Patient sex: F
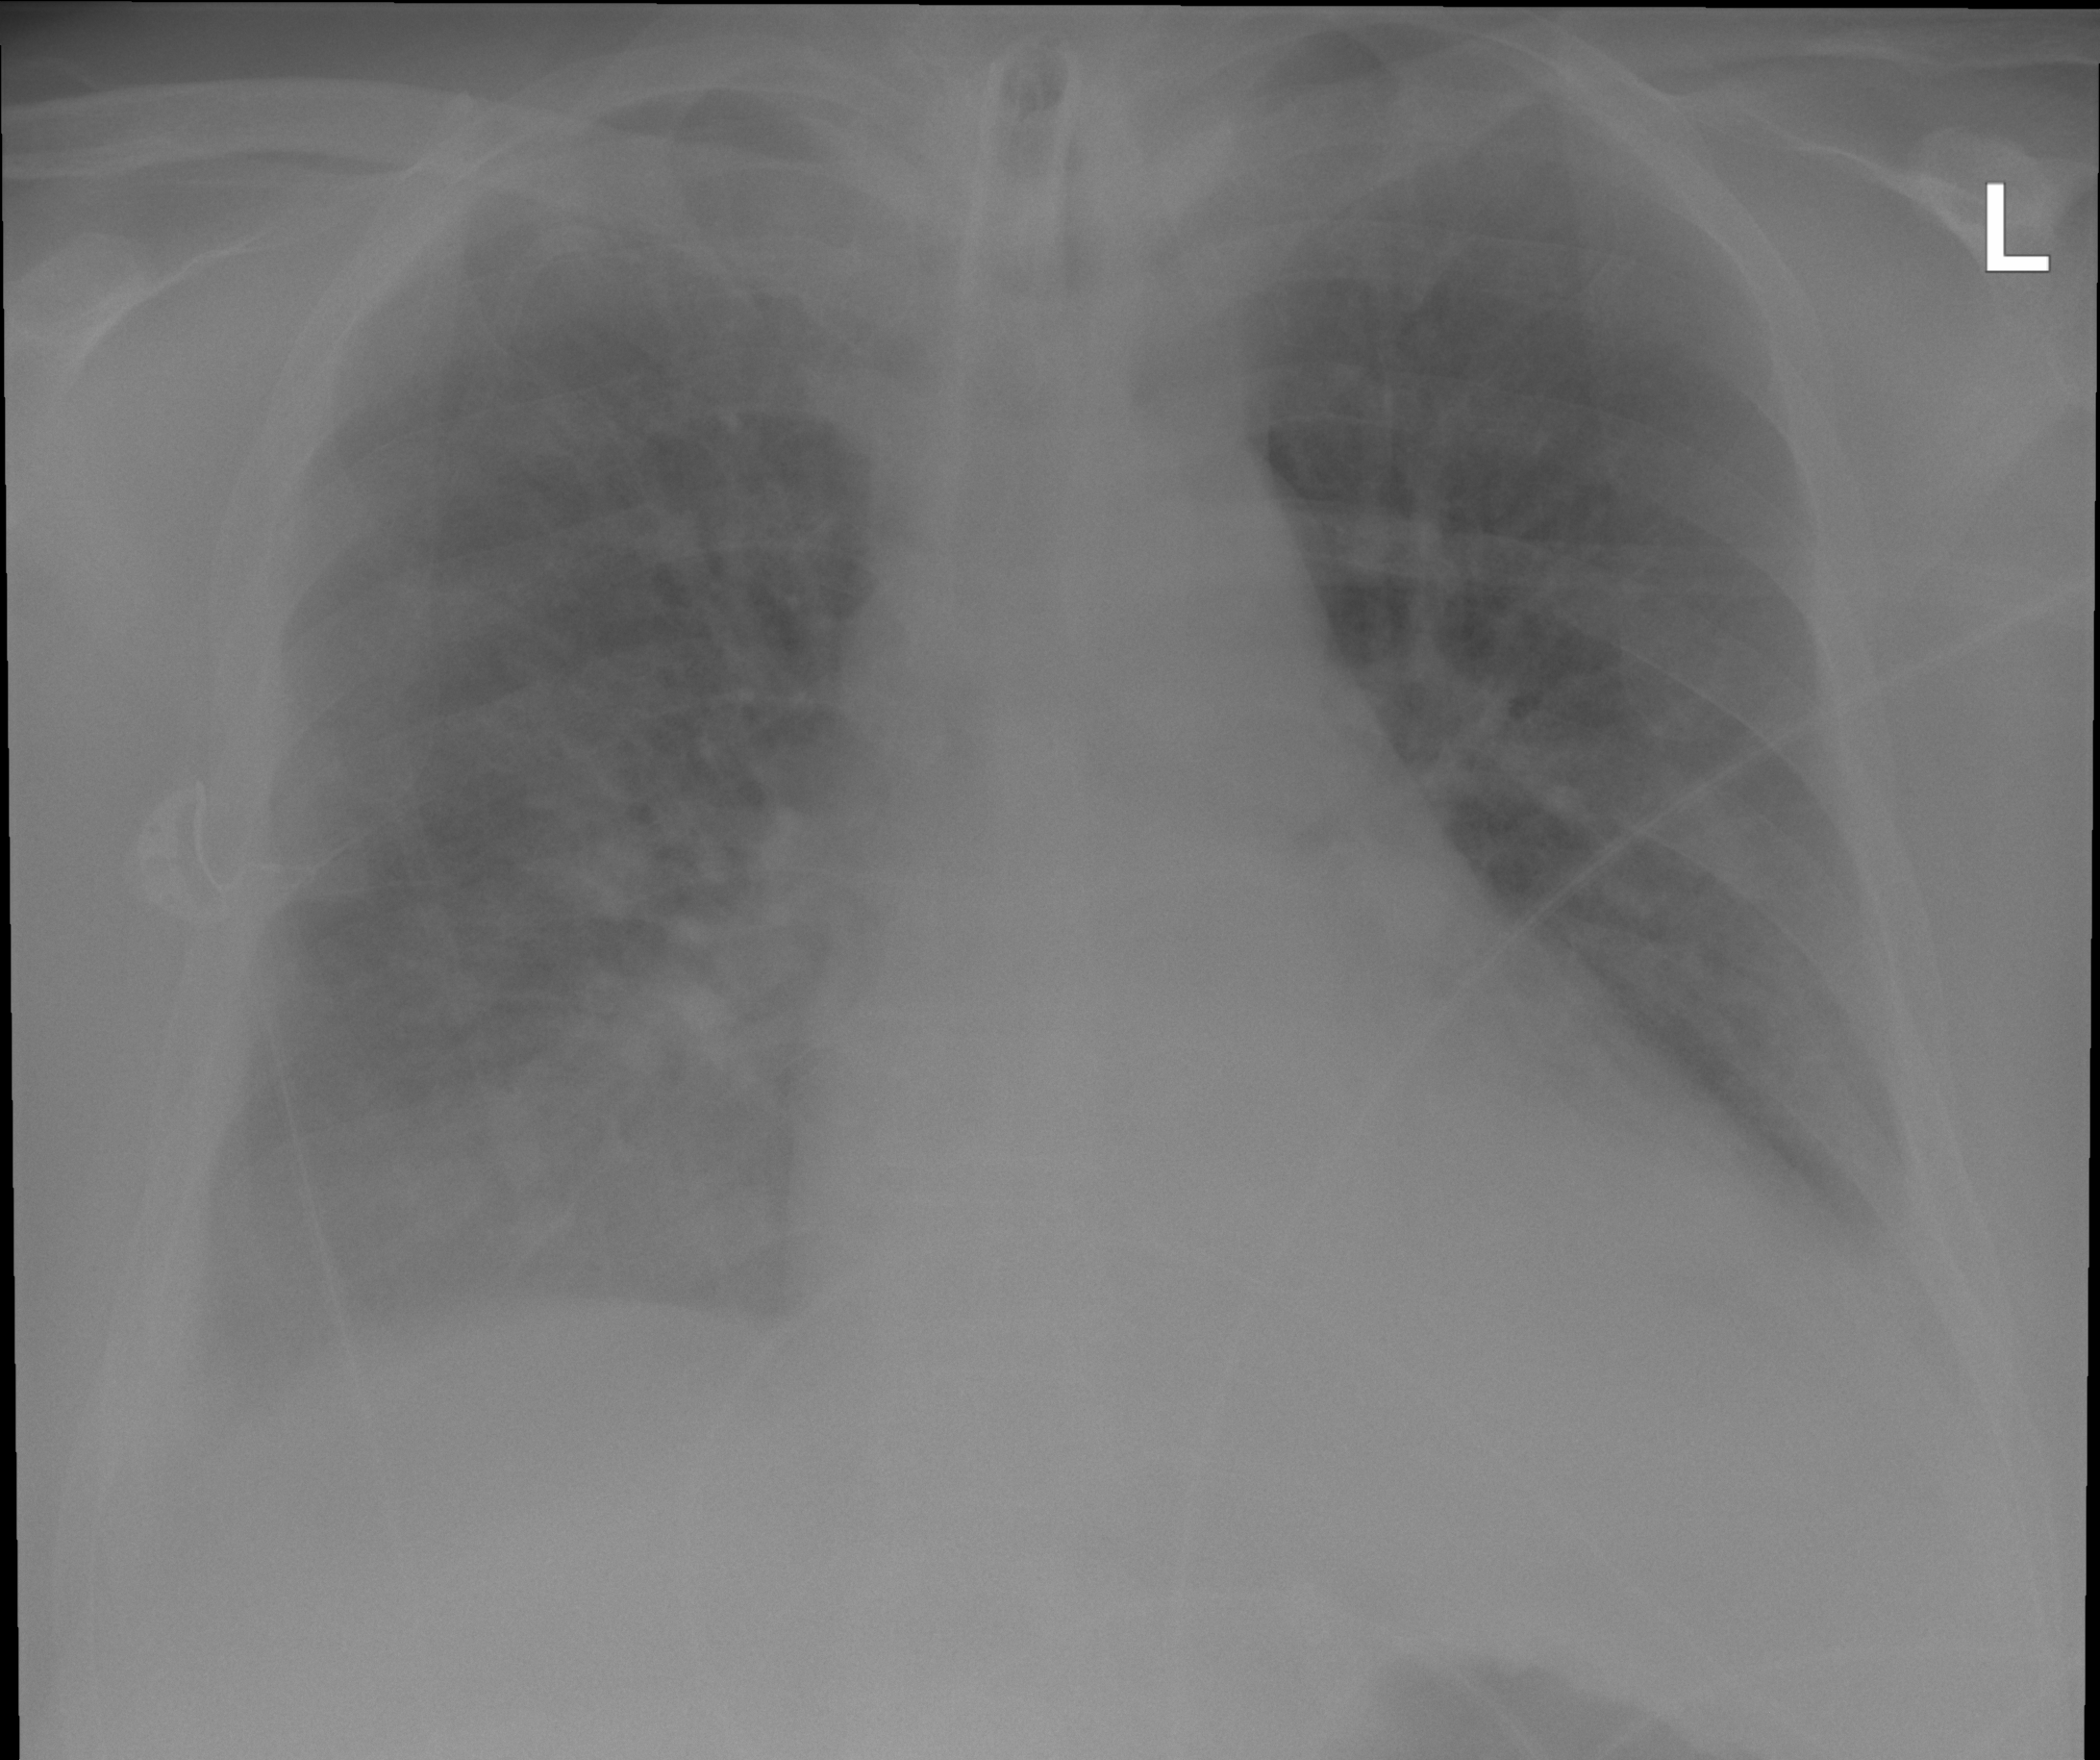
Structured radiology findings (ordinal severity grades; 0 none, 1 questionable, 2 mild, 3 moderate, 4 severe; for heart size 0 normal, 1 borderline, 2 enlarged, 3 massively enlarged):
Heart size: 0
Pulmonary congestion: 0
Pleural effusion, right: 0
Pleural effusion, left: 1
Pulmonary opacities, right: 3
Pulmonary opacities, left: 0
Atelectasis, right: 2
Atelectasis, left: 1